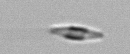
Label: pennate